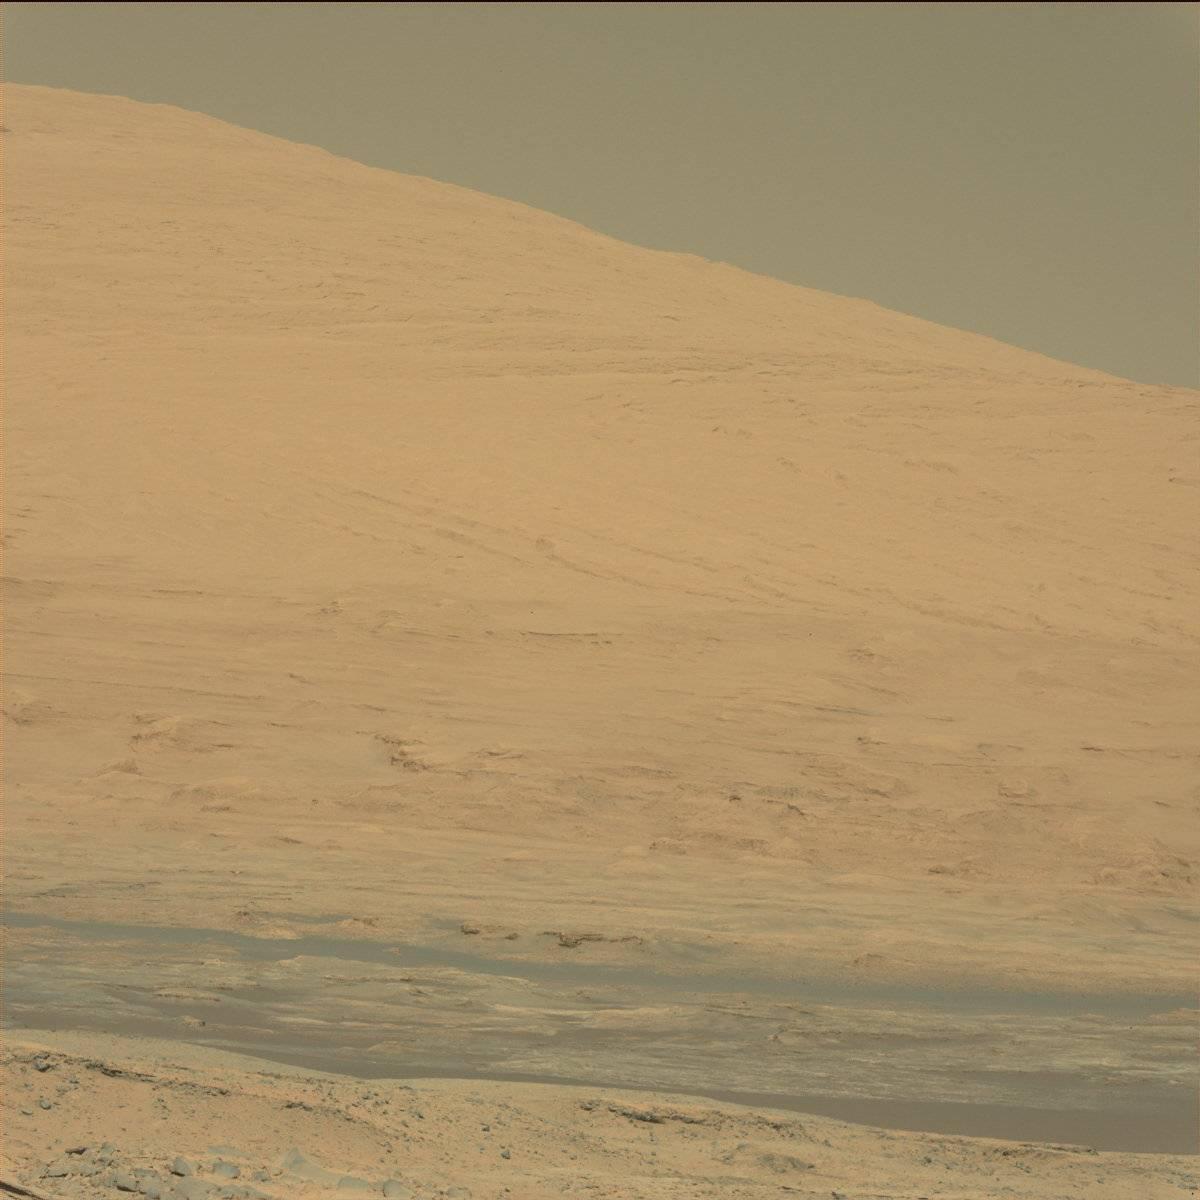
Terrain classes present: Bedrock, Ridge, Sand / Soil, Sky